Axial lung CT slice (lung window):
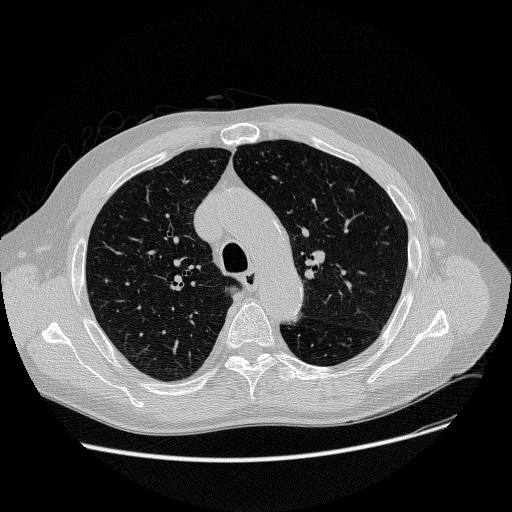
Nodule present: no